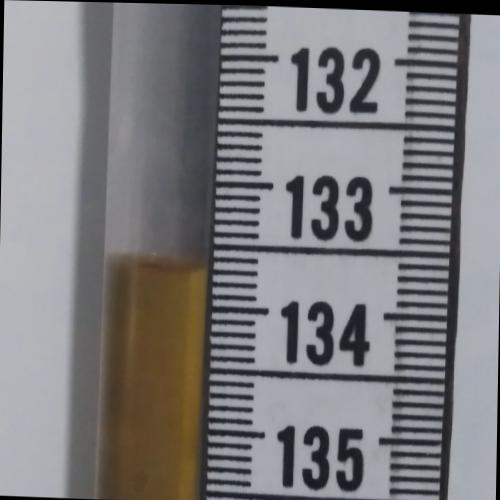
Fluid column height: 133.7 cm